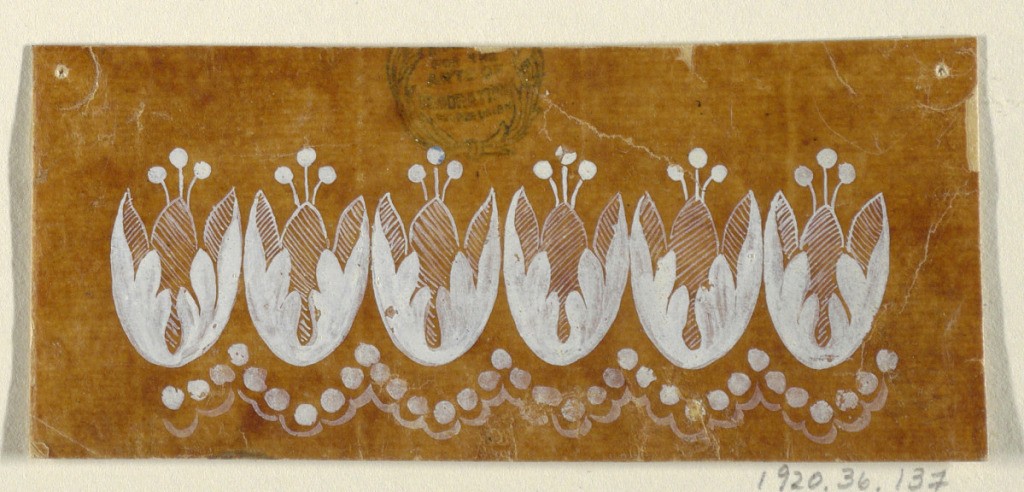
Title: Design for an Embroidered or Woven Horizontal Border of the "Fabrique de St. Ruf"
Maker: Fabrique de Saint Ruf, Lyon, France
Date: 1805–1815
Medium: Brush and white gouache on glazed tracing paper
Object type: Drawing
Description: A row of six plants consisting of a calyx and three seeds is shown over a scalloped border with a row of seeds along inside.